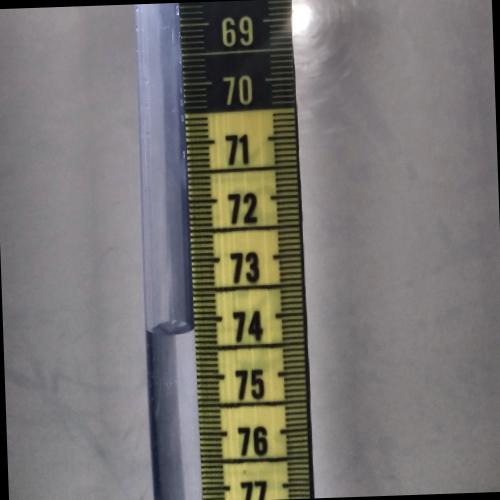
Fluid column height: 74.2 cm